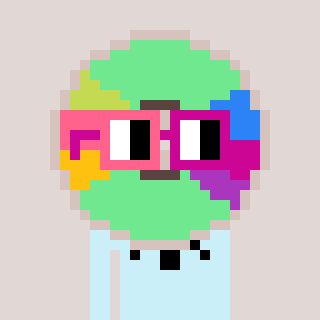
a pixel art character with square pink and red glasses, a cd-shaped head and a cold-colored body on a warm background